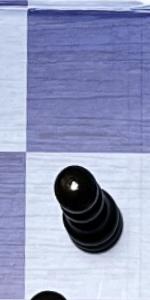
Label: Pawn_Black